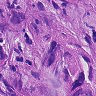
Metastatic tissue present: yes